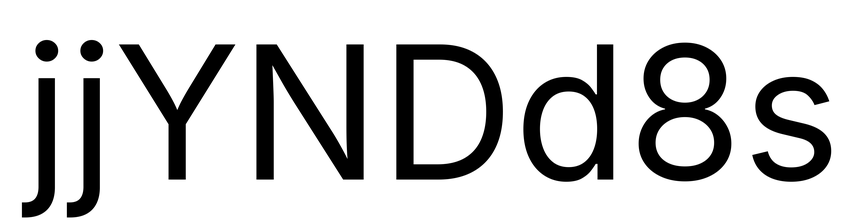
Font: Inter_Regular